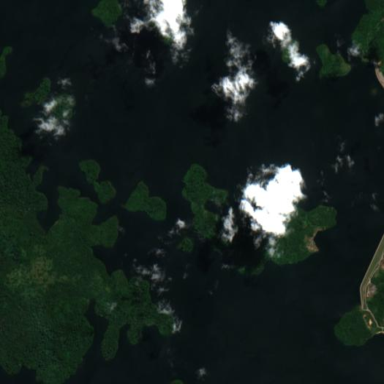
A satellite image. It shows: Islet.